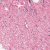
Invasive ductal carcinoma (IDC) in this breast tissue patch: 0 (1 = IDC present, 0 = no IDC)